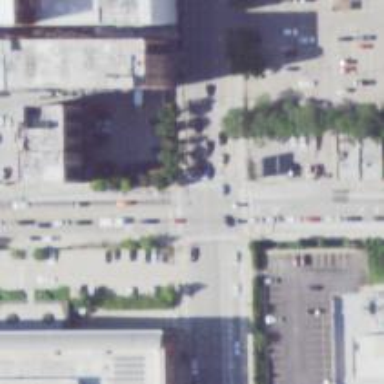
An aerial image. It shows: Secondary road with separate sidewalks.